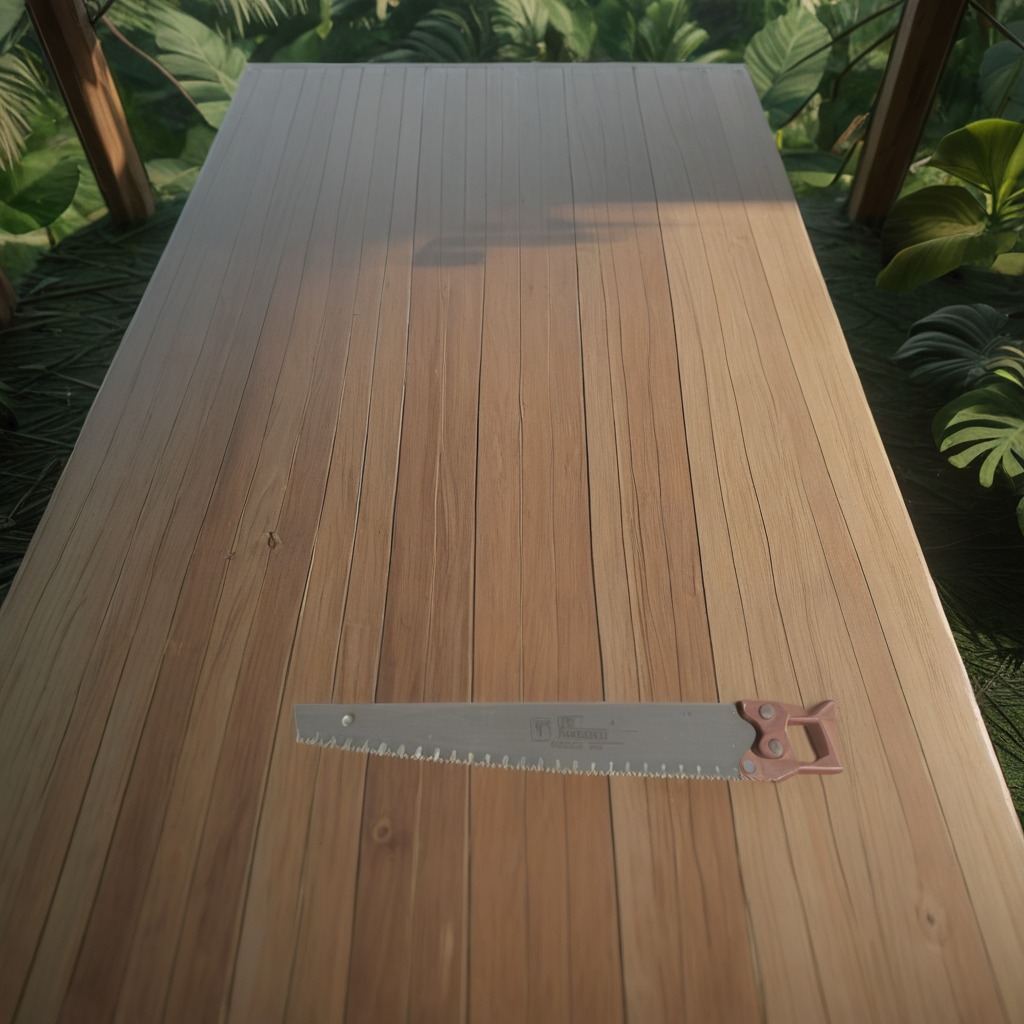
A metal saw is lying on a wooden table inside a jungle field workshop tent humid ambient light worn but